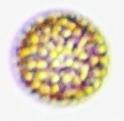
Label: Coscinodiscus